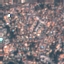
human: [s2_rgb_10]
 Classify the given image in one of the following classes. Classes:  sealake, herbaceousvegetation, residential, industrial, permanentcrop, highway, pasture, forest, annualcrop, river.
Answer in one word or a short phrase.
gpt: Residential